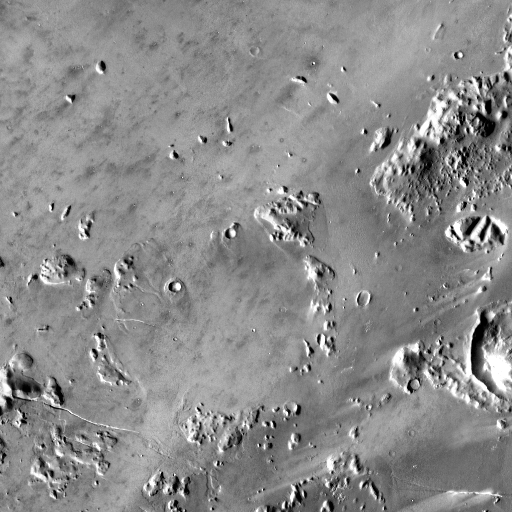
Crater classes present: Background, Other, Buried